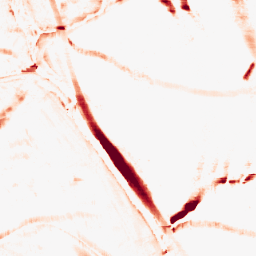
Category: morphological
Decomposition family: morphological_rect
Decomposition parameters: operation: opening
width: 20
height: 10
Upsampling method: sinc_blackman
Upsampling parameters: scale: 2
kernel_size: 4
Upsampling scale: 2